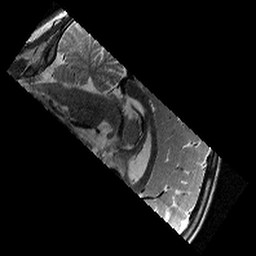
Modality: T2w
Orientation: sagittal
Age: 11
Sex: female
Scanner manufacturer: siemens
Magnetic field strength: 3 T
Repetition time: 9.23 s
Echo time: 0.067 s